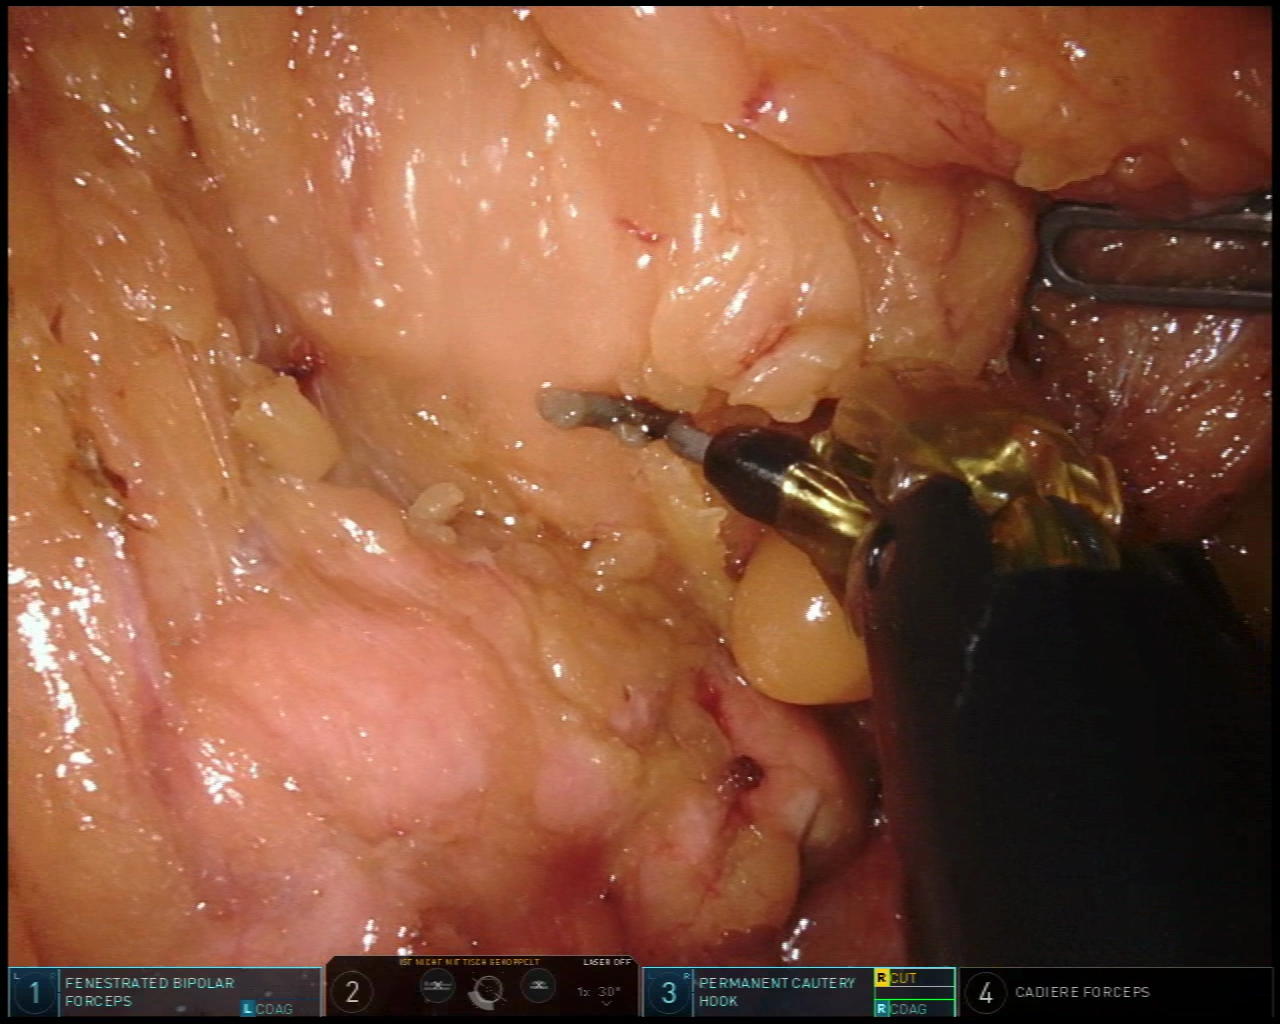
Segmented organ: pancreas
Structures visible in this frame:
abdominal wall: no
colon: no
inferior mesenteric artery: no
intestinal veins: no
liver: no
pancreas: yes
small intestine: no
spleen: no
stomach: no
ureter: no
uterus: no
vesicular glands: no